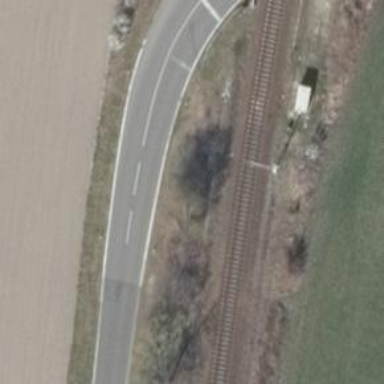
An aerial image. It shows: Railway signal.